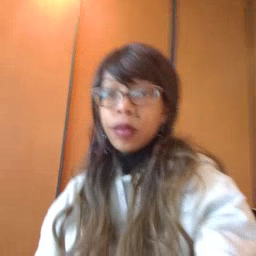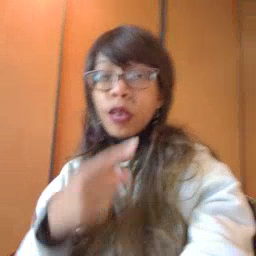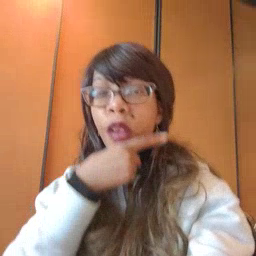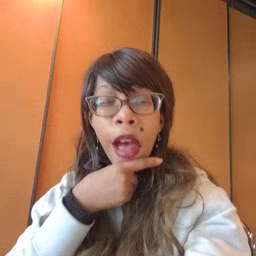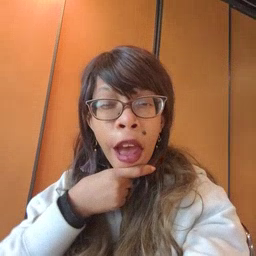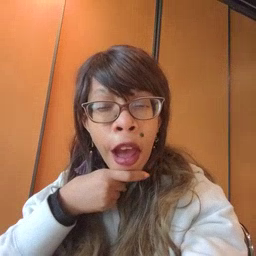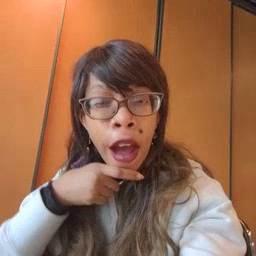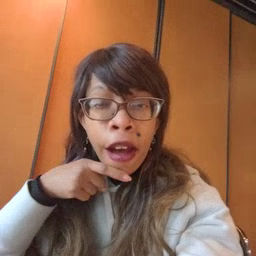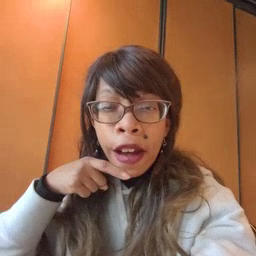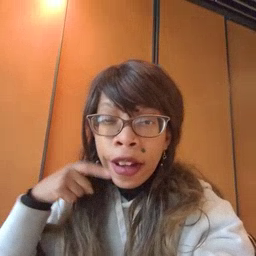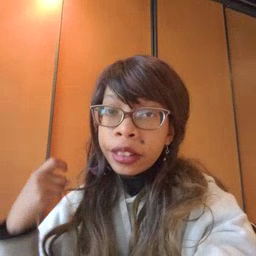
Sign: dry